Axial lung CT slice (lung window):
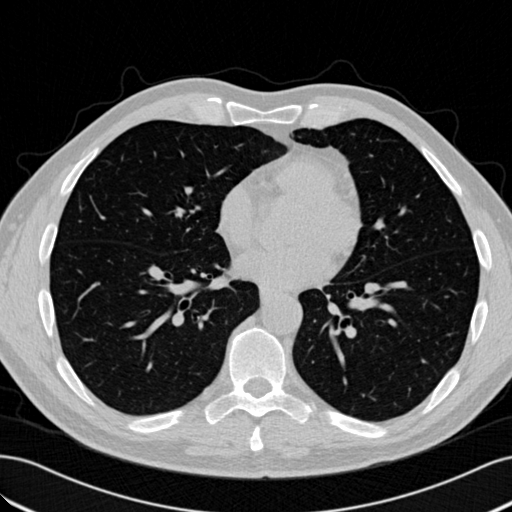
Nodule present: no